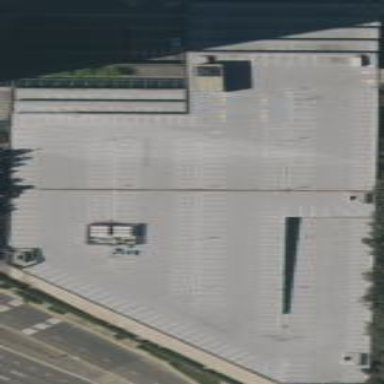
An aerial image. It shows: Multi-storey parking building with asphalt surface.